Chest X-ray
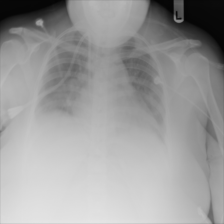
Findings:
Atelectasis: negative
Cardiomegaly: negative
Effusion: negative
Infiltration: negative
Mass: negative
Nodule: negative
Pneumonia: negative
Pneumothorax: negative
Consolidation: negative
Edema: negative
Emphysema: negative
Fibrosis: negative
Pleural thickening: negative
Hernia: negative